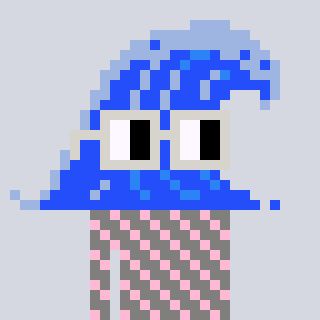
a pixel art character with square light gray glasses, a wave-shaped head and a bluegrey-colored body on a cool background